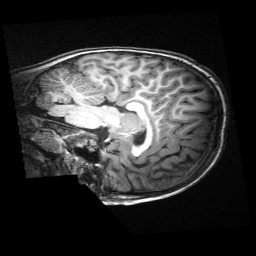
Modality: T1w
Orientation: sagittal
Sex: male